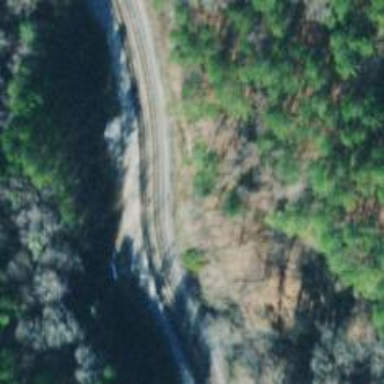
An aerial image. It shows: Railroad crossover.